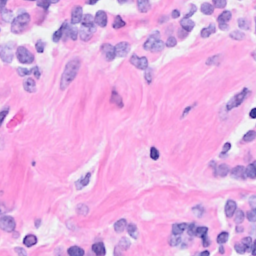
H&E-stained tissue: Breast